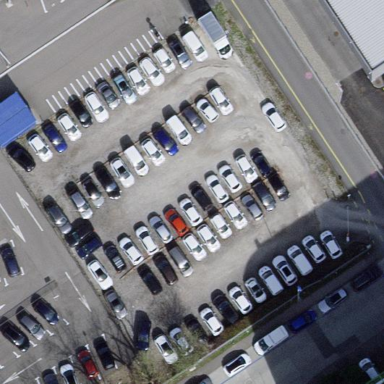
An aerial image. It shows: Parking area with surface.